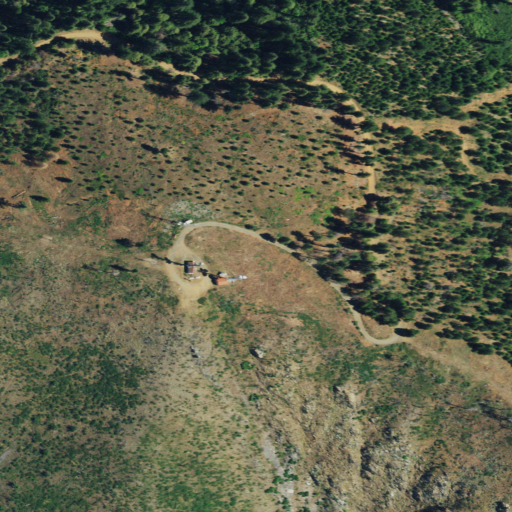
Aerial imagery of mountain in California named Flea Mountain containing shrub, open development, evergreen forest, and grassland